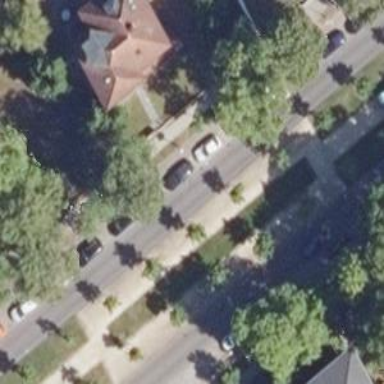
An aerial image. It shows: Street-side parking area with parallel orientation. The surface is made of sett.